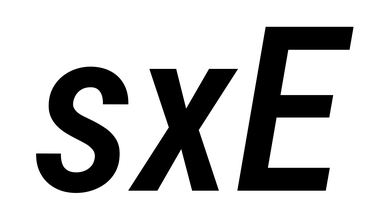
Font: Roboto-Italic_Condensed_Medium_Italic